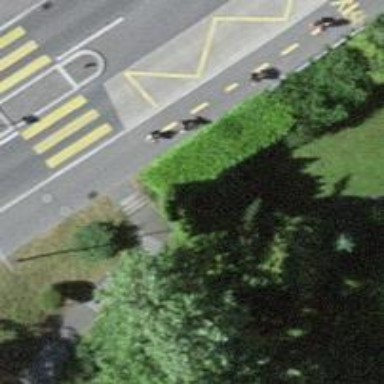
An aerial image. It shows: Set of steps on the road.